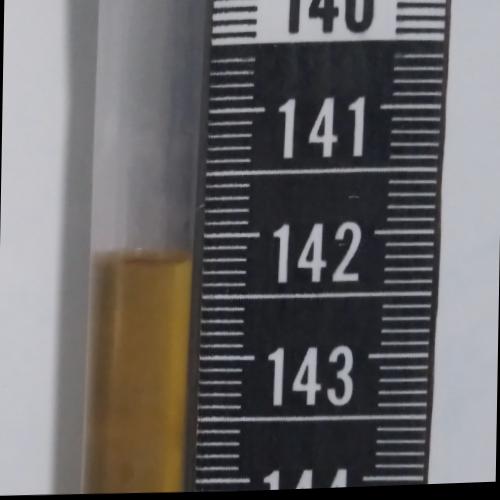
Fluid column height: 142.2 cm